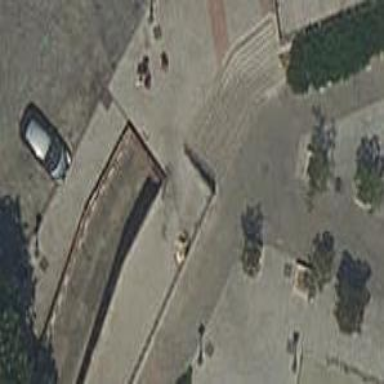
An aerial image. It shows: Footway made of paving stones.